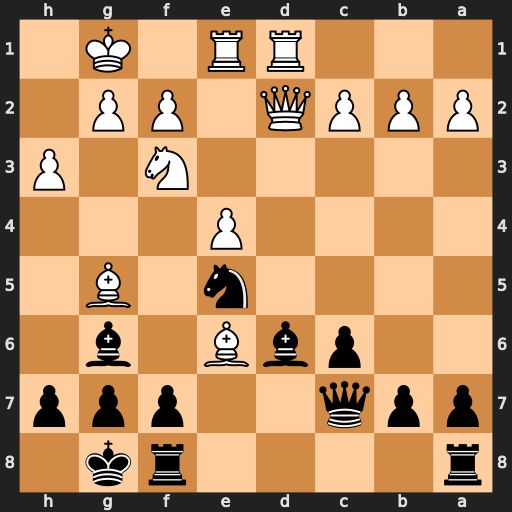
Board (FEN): r4rk1/ppq2ppp/2pbB1b1/4n1B1/4P3/5N1P/PPPQ1PP1/3RR1K1
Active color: b
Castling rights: -
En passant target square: -
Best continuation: Nxf3+ gxf3 Bh2+ Kg2 fxe6